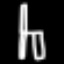
Label: chair